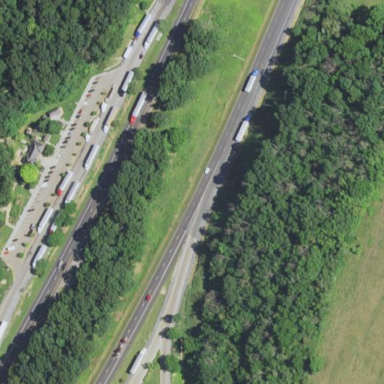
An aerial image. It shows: Rest area on the road.